Field crop: maize
Growth stage: 2
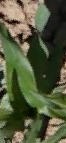
Species: maize